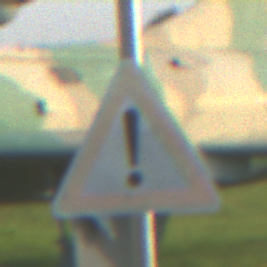
Verkehrszeichen: Gefahrenstelle
Umgebung: Outdoor, Special
Tageszeit: SunriseSunset
Wetter: Clear
Licht: Natural
Jahreszeit: NotSpecified
Kontrast: MediumContrast